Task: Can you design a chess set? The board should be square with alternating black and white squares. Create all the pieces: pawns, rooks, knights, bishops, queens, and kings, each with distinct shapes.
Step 450:
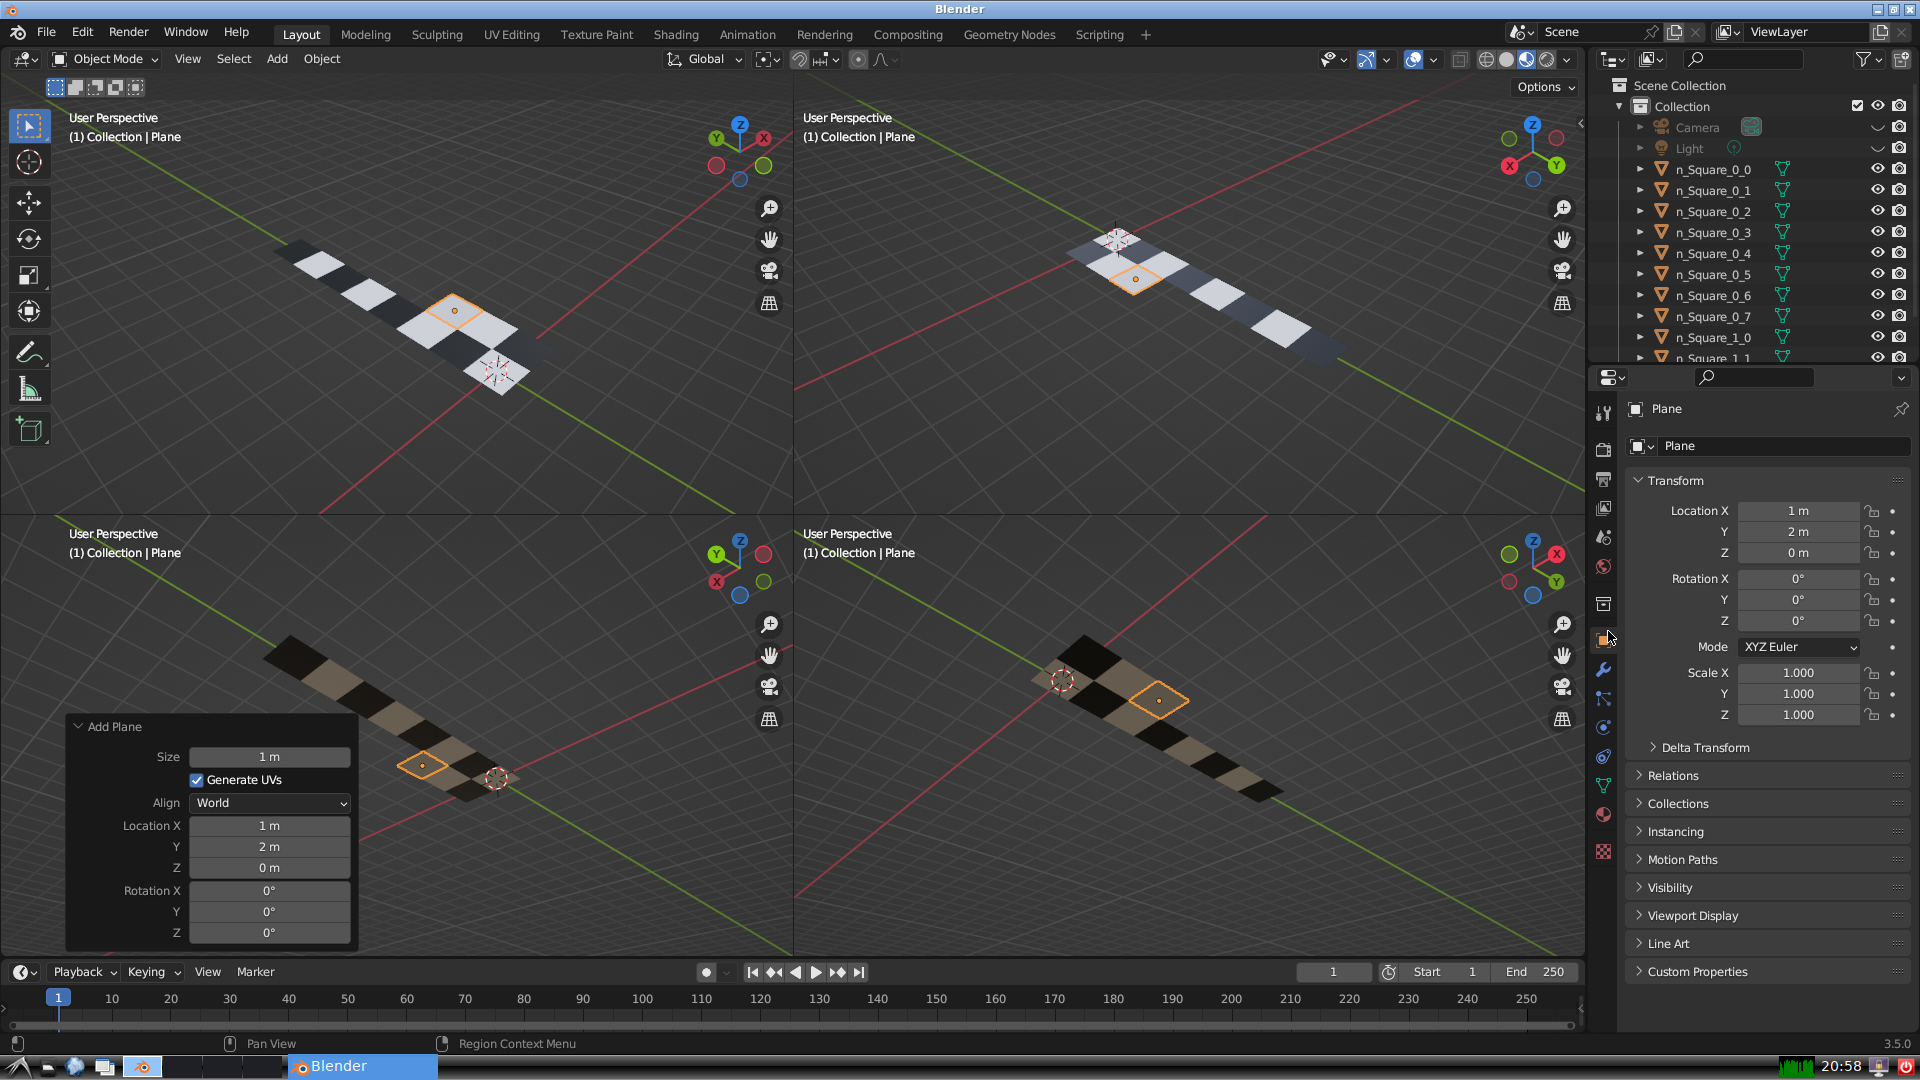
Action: {"mouse_move": [1732, 445]}